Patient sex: M
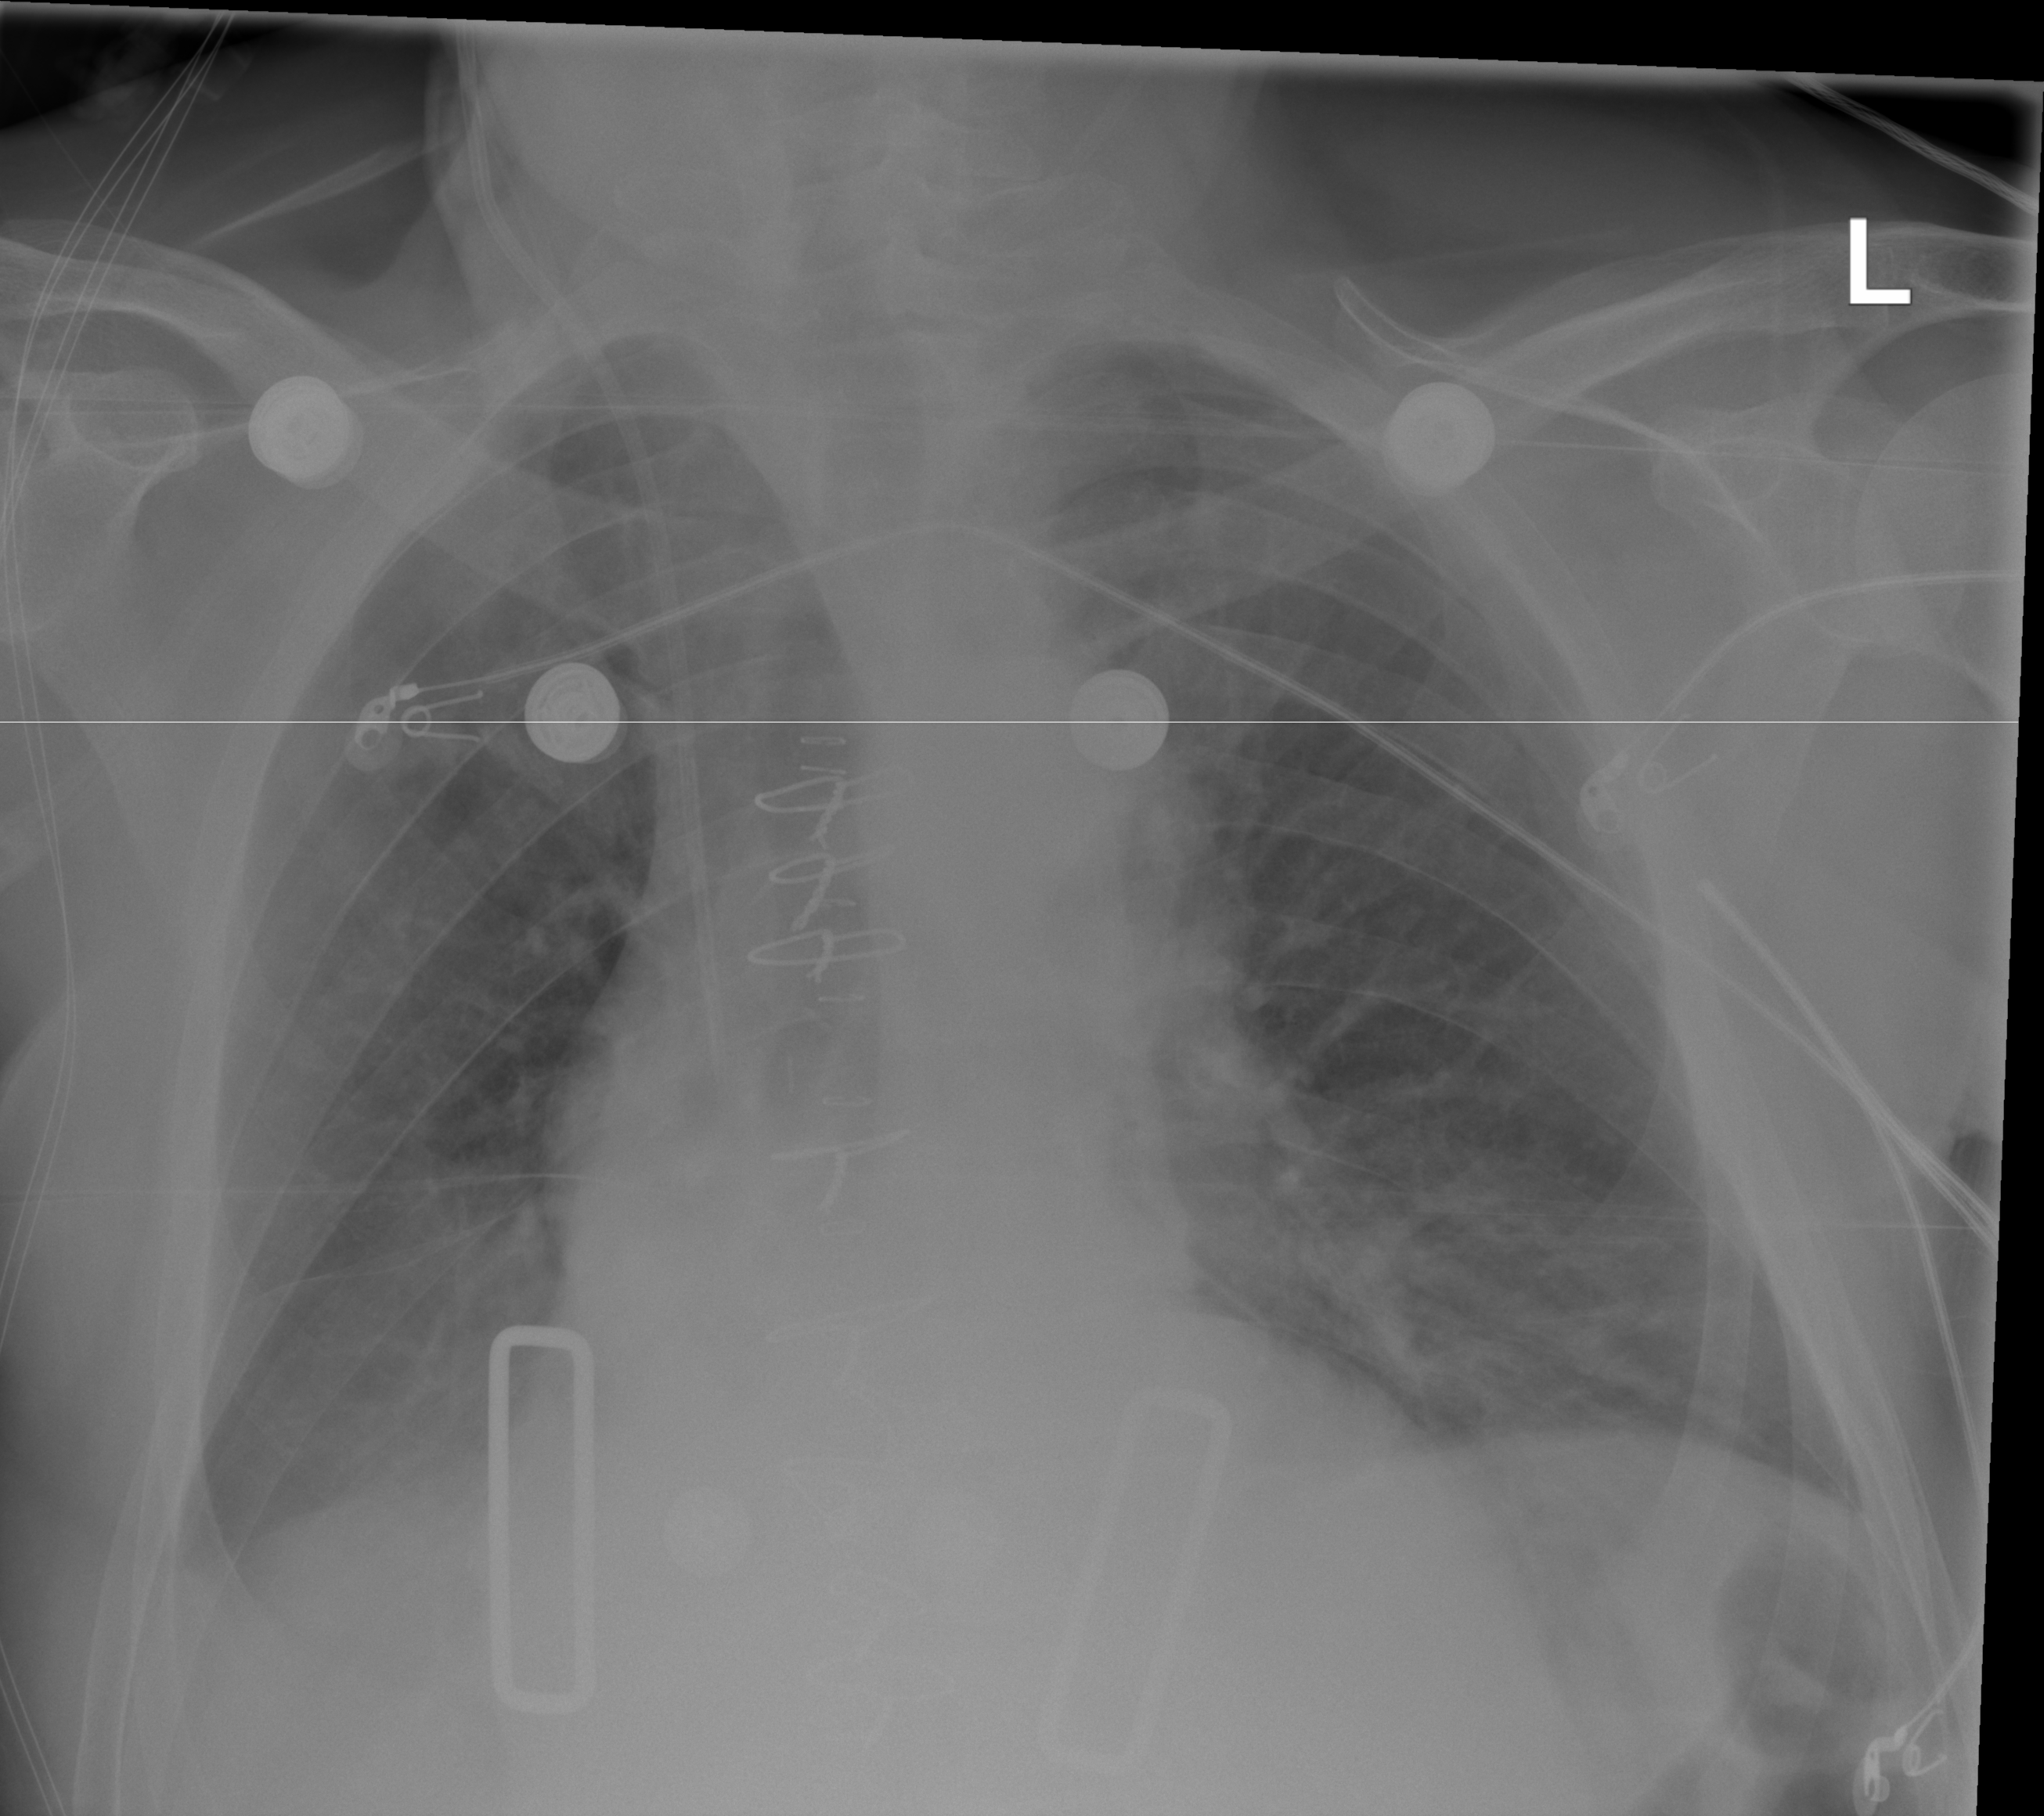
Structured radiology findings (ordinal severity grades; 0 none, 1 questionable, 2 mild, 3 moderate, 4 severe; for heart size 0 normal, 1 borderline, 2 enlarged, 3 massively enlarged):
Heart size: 0
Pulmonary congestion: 2
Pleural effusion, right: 2
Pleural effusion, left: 0
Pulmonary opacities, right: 0
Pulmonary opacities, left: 0
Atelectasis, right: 2
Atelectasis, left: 2